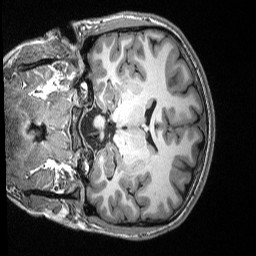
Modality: T1w
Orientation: coronal
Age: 20
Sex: male